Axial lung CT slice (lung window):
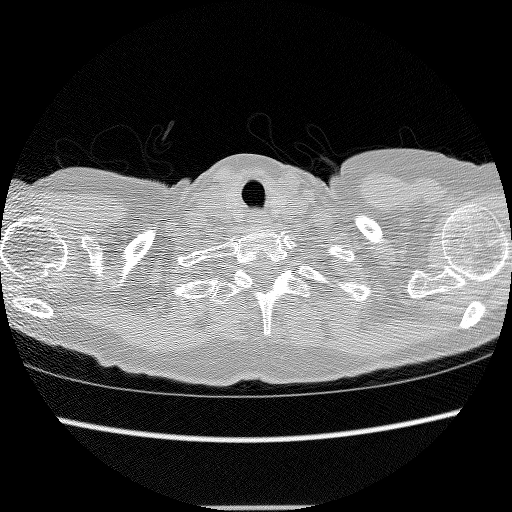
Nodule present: no